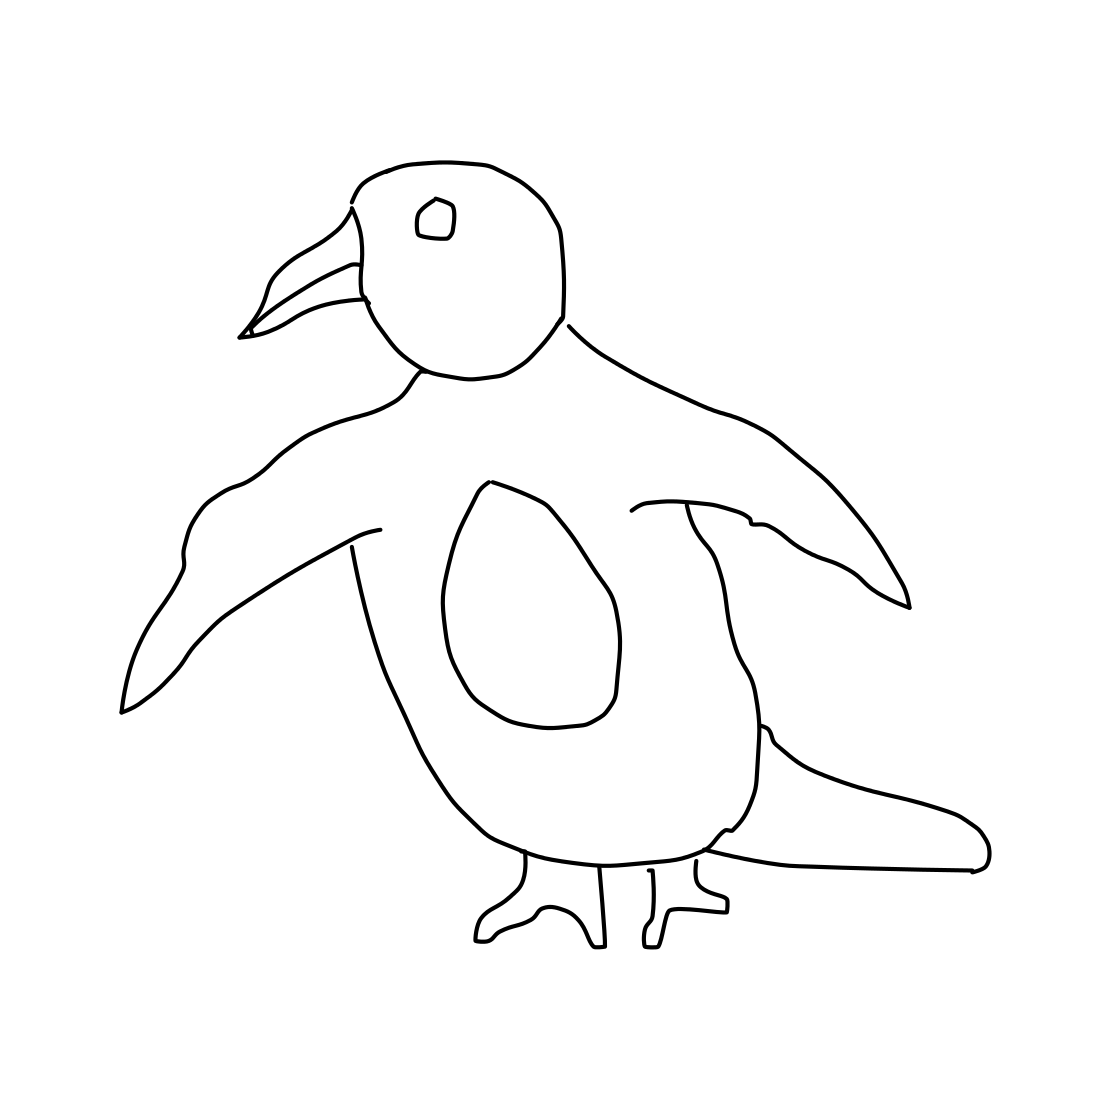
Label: penguin